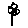
Label: flower